Question: You know, these things. I assume they run on some old computer language/framework, anyone know what that might be?

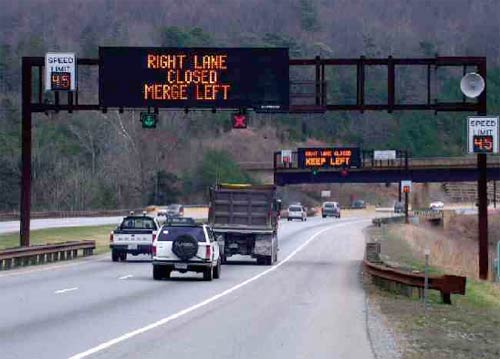
Answer: The displays themselves are pretty basic, they (in most cases) just have a microcontroller with some firmware that allows them to convert commands they get serially into patterns and/or characters. The more recent ones also give feedback regarding broken LEDs for example. Typically these firmwares are written either in assembly or C.
The real intelligence of these systems is often located in a central control system that coordinates an entire city or even a state. These control systems can perform intelligent tasks on entire groups of signs like given the location of an accident, they add the correct distance to the accident to the warning message, automatically divert traffic, and so on.
I know of such systems written in C, C++, Java, G2, ... Depends on the moment they were designed. So no, they're not by definition outdated and antique! They do tend to have a longer lifespan than your average desktop app though which often leads to the oldest parts being swapped out for more recent developments and these newer modules will in many cases be based on more recent technologies.